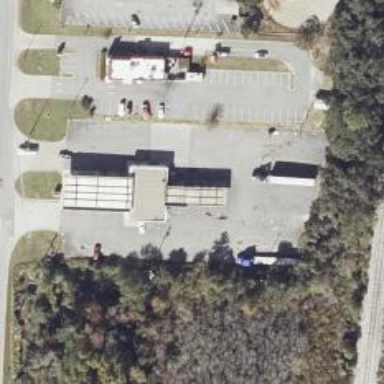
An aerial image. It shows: Convenience shop.